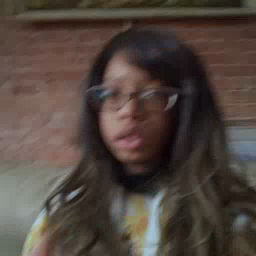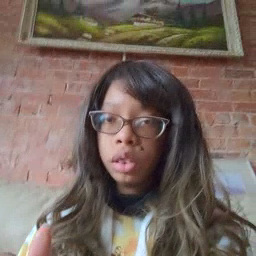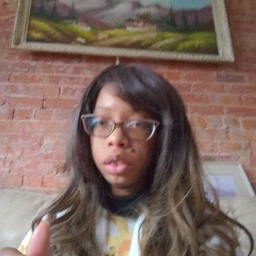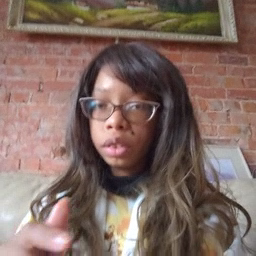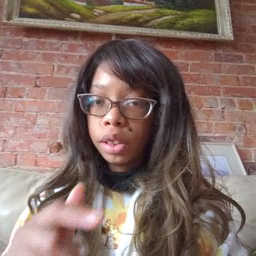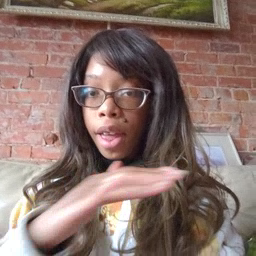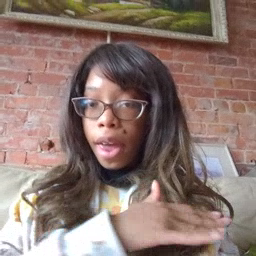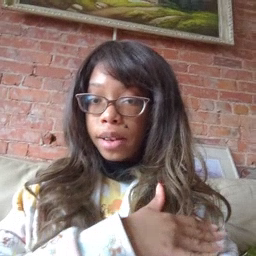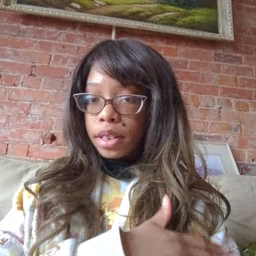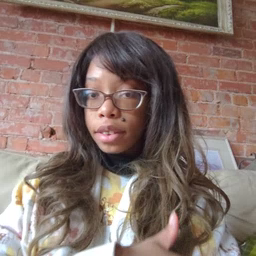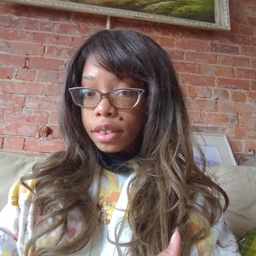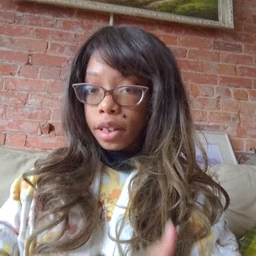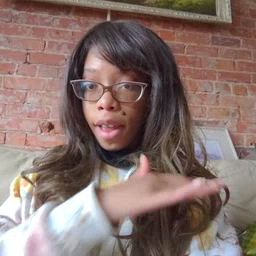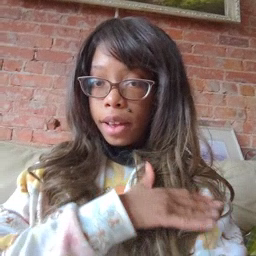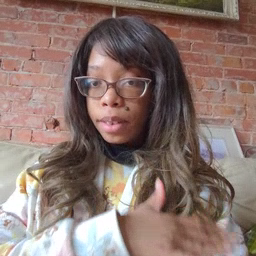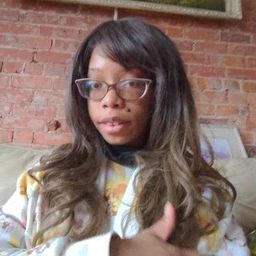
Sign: arm